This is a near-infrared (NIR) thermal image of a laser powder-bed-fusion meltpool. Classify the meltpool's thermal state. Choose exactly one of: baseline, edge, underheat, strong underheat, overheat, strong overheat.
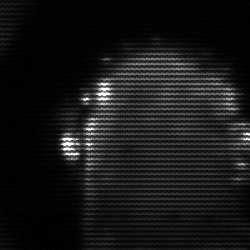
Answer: baseline